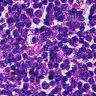
Metastatic tissue present: no